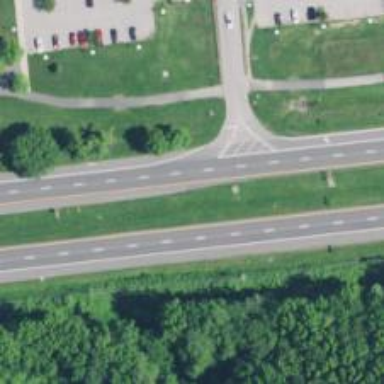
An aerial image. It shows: Trunk link highway.